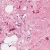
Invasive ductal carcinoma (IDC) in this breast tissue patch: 0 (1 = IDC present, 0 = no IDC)